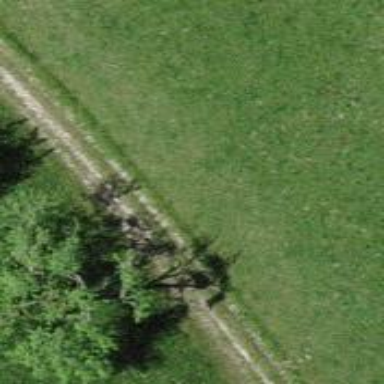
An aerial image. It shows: Gravel track with grade4 track type. There are no sidewalks along the track.